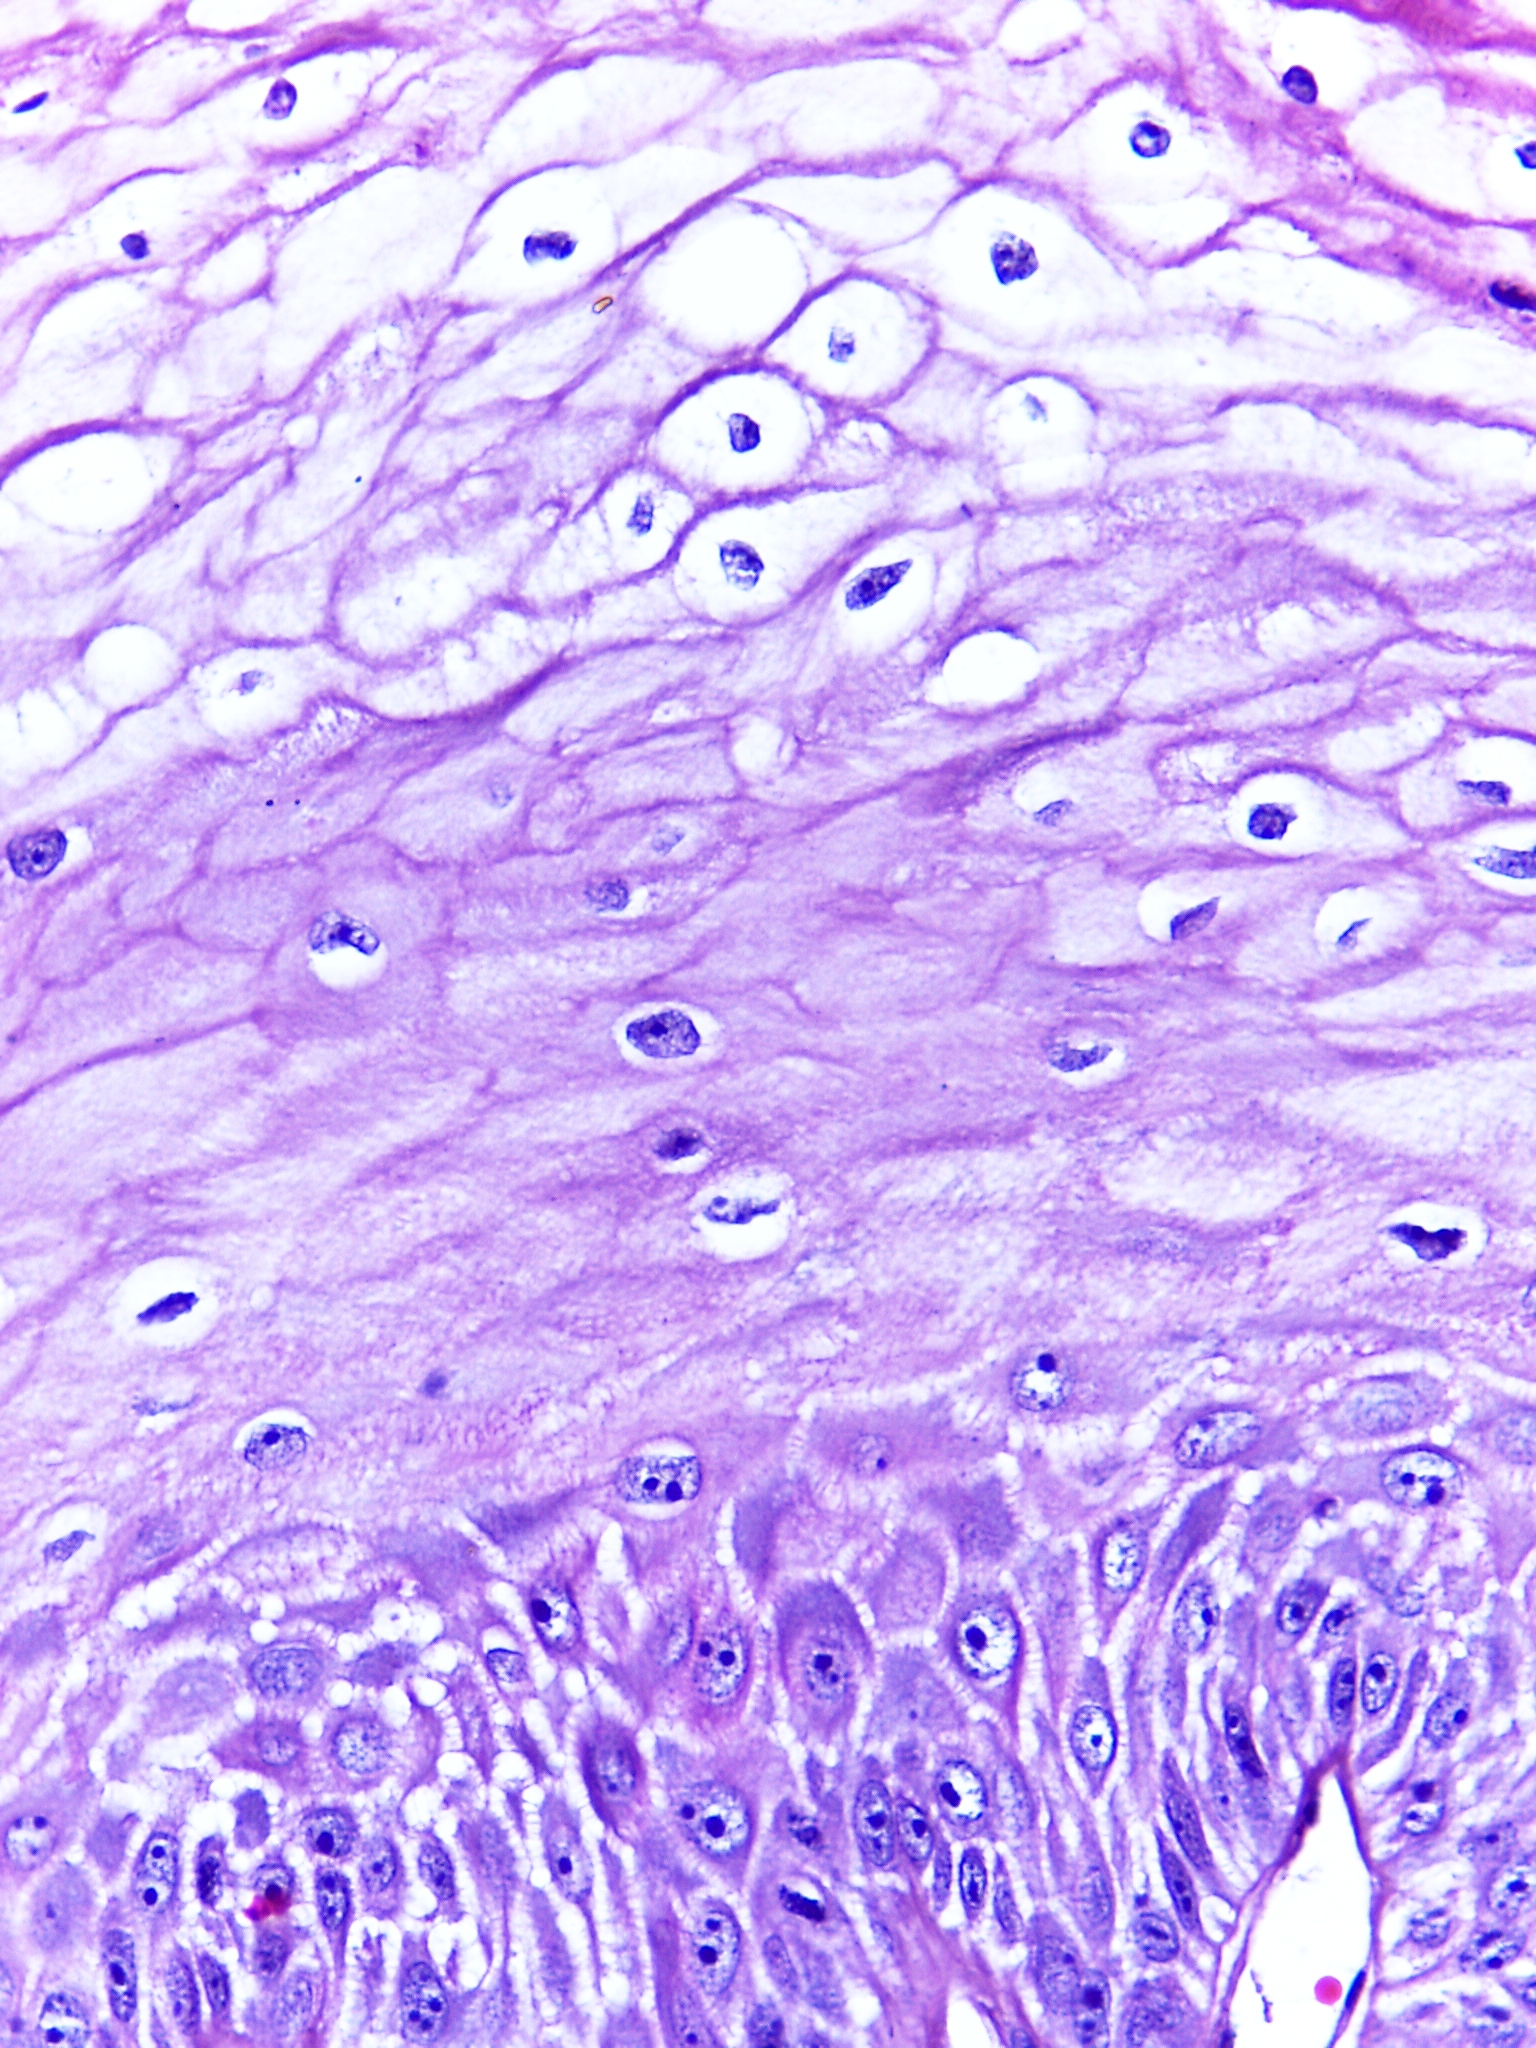
Diagnosis: OSCC